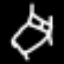
Label: bed